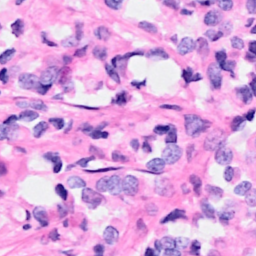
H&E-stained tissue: Breast